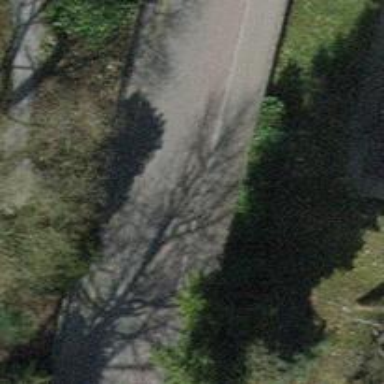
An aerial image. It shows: Residential road with opposite cycleway.